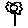
Label: flower